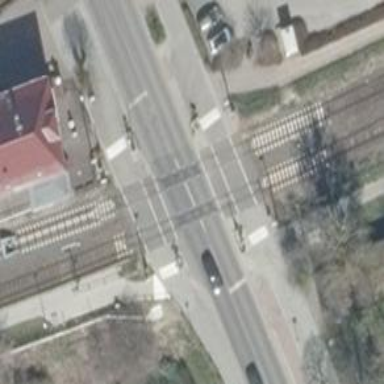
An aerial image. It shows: Railway crossing with lights and full barriers.